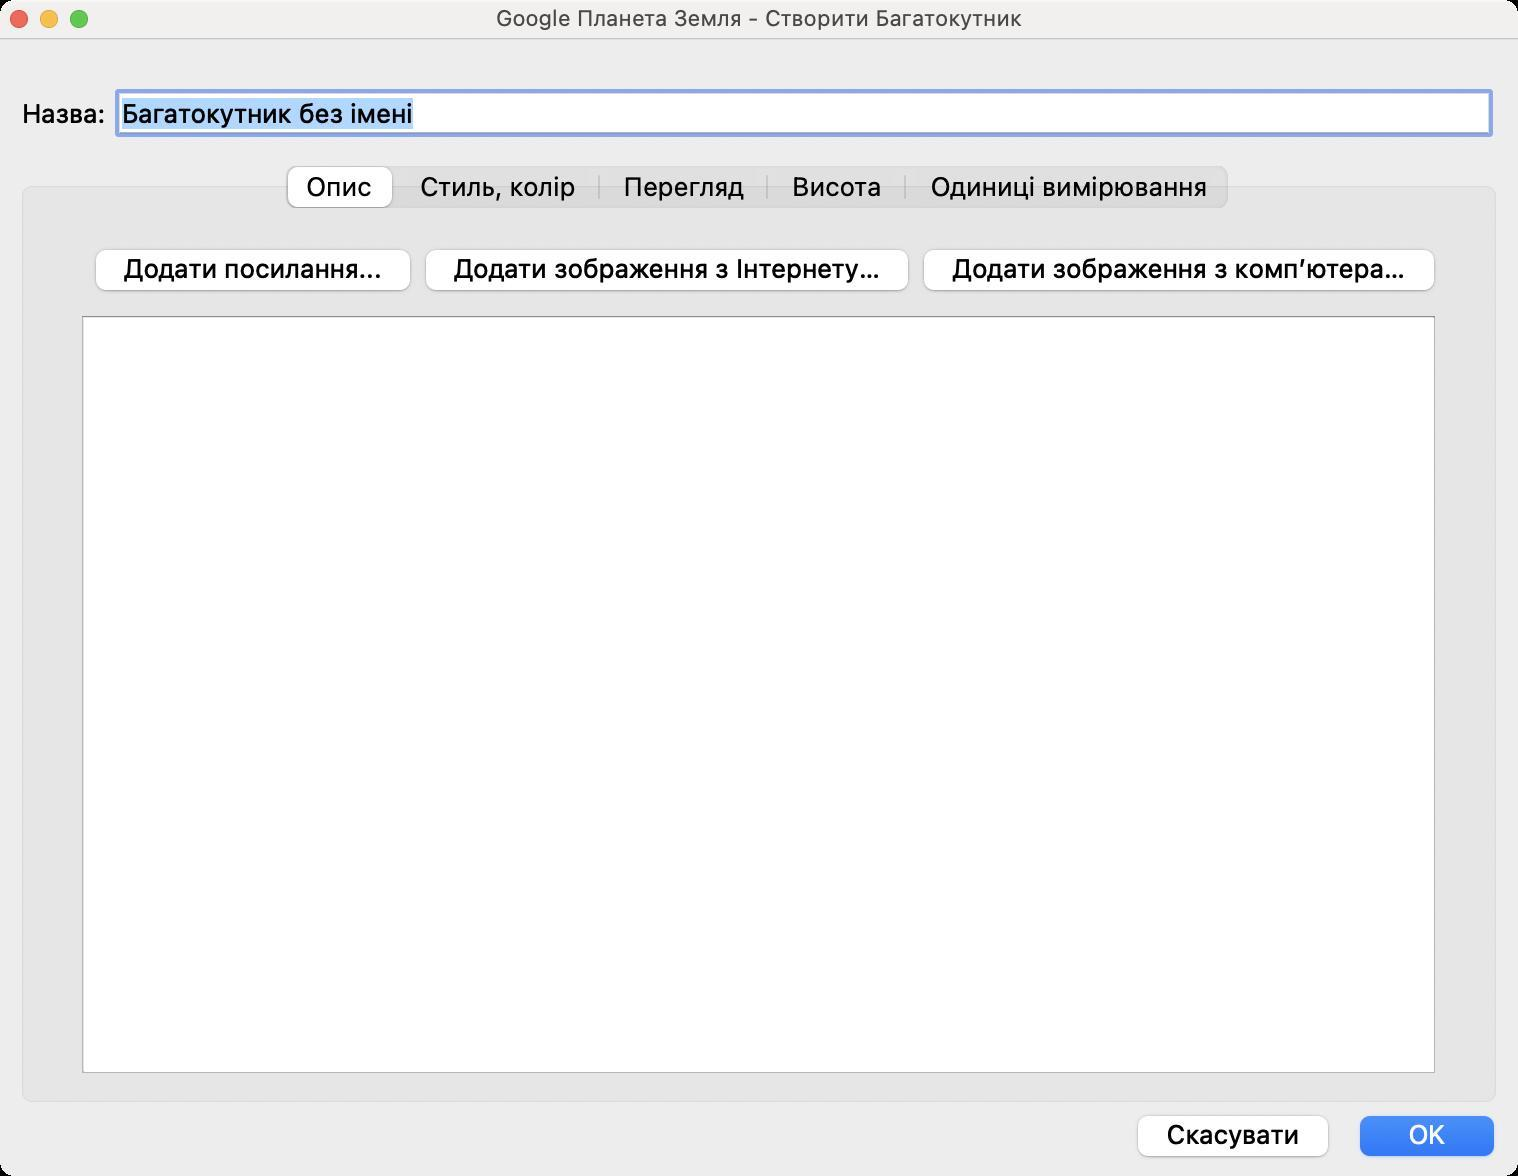
Accessibility tree:
{"name": "Google_Планета_Земля_-_Створити_Багатокутник", "role": "AXWindow", "description": null, "role_description": "плавуче вікно", "value": null, "position": "245.00;174.00", "size": "759;588", "children": [{"name": "Назва:", "role": "AXStaticText", "description": "", "role_description": "текст", "value": null, "position": "11.00;46.00", "size": "42;21", "children": []}, {"name": "", "role": "AXTextField", "description": "Назва функції редагується", "role_description": "текстове поле", "value": "Багатокутник без імені", "position": "59.00;46.00", "size": "686;21", "children": []}, {"name": "", "role": "AXGroup", "description": "", "role_description": "група", "value": null, "position": "14.00;109.00", "size": "731;439", "children": [{"name": "Додати_посилання...", "role": "AXButton", "description": "Додає посилання на зовнішню сторінку в поточний опис", "role_description": "кнопка", "value": null, "position": "41.00;120.00", "size": "171;32", "children": []}, {"name": "Додати_зображення_з_Інтернету…", "role": "AXButton", "description": "Додати в поточний опис зображення з Інтернету", "role_description": "кнопка", "value": null, "position": "206.00;120.00", "size": "255;32", "children": []}, {"name": "Додати_зображення_з_комп’ютера…", "role": "AXButton", "description": "Додати в поточний опис зображення з комп’ютера", "role_description": "кнопка", "value": null, "position": "455.00;120.00", "size": "269;32", "children": []}, {"name": "", "role": "AXTextArea", "description": "Задайте опис функції, яка редагується. Можна використовувати теги HTML і включати URL-адреси.", "role_description": "область вводу тексту", "value": "", "position": "41.00;158.00", "size": "677;379", "children": []}]}, {"name": "Опис", "role": "AXGroup", "description": "", "role_description": "група", "value": null, "position": "141.00;83.00", "size": "475;21", "children": [{"name": "Опис", "role": "AXRadioButton", "description": "", "role_description": "радіо-кнопка", "value": null, "position": "141.00;83.00", "size": "57;21", "children": []}, {"name": "Стиль,_колір", "role": "AXRadioButton", "description": "", "role_description": "радіо-кнопка", "value": null, "position": "198.00;83.00", "size": "102;21", "children": []}, {"name": "Перегляд", "role": "AXRadioButton", "description": "", "role_description": "радіо-кнопка", "value": null, "position": "300.00;83.00", "size": "84;21", "children": []}, {"name": "Висота", "role": "AXRadioButton", "description": "", "role_description": "радіо-кнопка", "value": null, "position": "384.00;83.00", "size": "69;21", "children": []}, {"name": "Одиниці_вимірювання", "role": "AXRadioButton", "description": "", "role_description": "радіо-кнопка", "value": null, "position": "453.00;83.00", "size": "163;21", "children": []}]}, {"name": "", "role": "AXGroup", "description": "", "role_description": "група", "value": null, "position": "5.00;553.00", "size": "749;32", "children": [{"name": "OK", "role": "AXButton", "description": "", "role_description": "кнопка", "value": null, "position": "673.00;553.00", "size": "81;32", "children": []}, {"name": "Скасувати", "role": "AXButton", "description": "", "role_description": "кнопка", "value": null, "position": "562.00;553.00", "size": "109;32", "children": []}]}, {"name": "", "role": "AXGrowArea", "description": "", "role_description": "область розширення", "value": null, "position": "759.00;573.00", "size": "0;15", "children": []}, {"name": null, "role": "AXButton", "description": null, "role_description": "кнопка закривання", "value": null, "position": "3.00;5.00", "size": "13;9", "children": []}, {"name": null, "role": "AXButton", "description": null, "role_description": "кнопка оптимізації", "value": null, "position": "33.00;5.00", "size": "13;9", "children": [{"name": null, "role": "AXGroup", "description": null, "role_description": "група", "value": null, "position": "33.00;5.00", "size": "13;9", "children": [{"name": null, "role": "AXGroup", "description": null, "role_description": "група", "value": null, "position": "33.00;5.00", "size": "13;9", "children": []}]}]}, {"name": null, "role": "AXButton", "description": null, "role_description": "кнопка згортання", "value": null, "position": "18.00;5.00", "size": "13;9", "children": []}, {"name": null, "role": "AXStaticText", "description": null, "role_description": "текст", "value": "Google Планета Земля - Створити Багатокутник", "position": "246.00;2.00", "size": "268;14", "children": []}]}